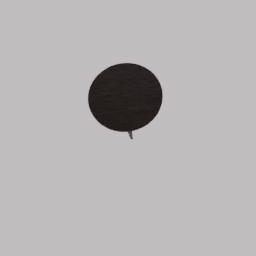
Label: furniture